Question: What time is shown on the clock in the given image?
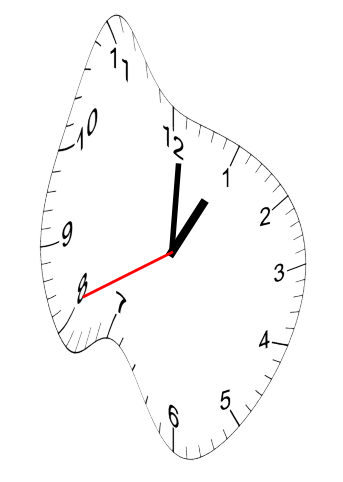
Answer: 01:00:41